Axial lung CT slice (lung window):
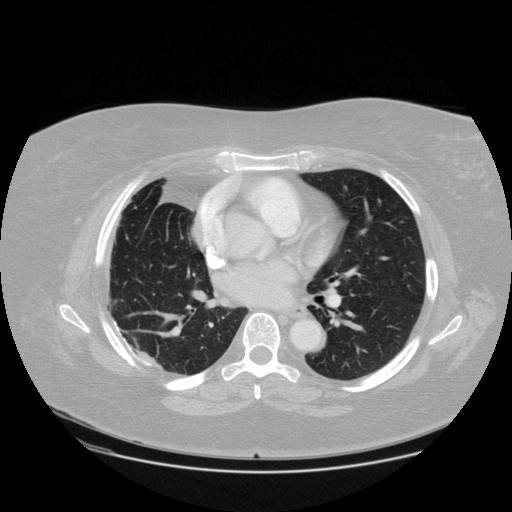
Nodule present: no